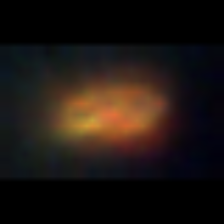
Taxon: Unknown_phyto
Group: Unknown